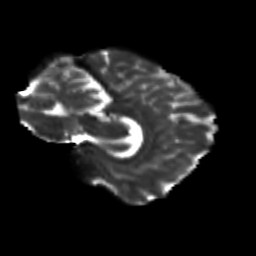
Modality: T2w
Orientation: sagittal
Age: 26
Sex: female
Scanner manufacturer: siemens
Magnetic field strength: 3 T
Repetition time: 3.5 s
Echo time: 0.125 s